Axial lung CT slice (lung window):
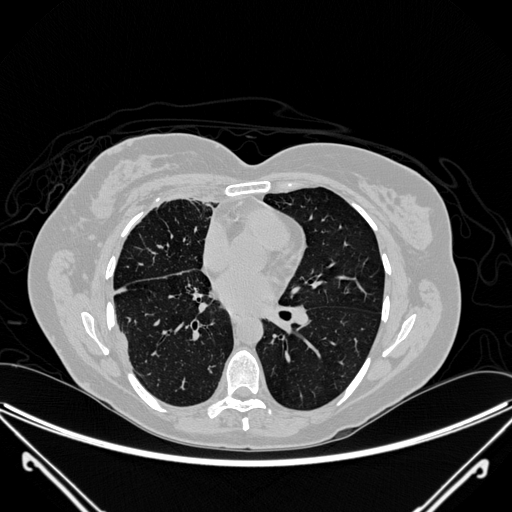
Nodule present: no